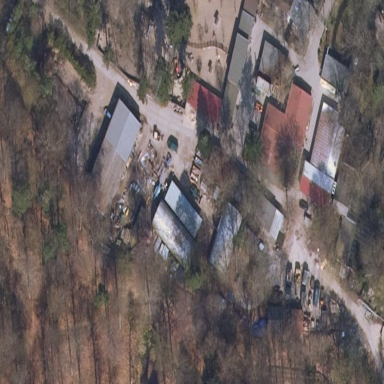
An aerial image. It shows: Farmyard area.